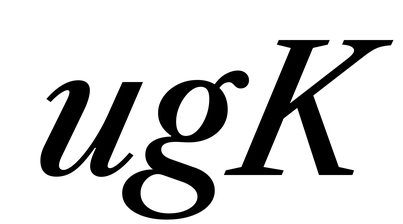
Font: LibreCaslonText-Italic_Medium_Italic